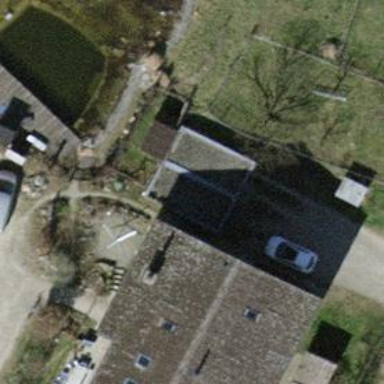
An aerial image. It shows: Garage.